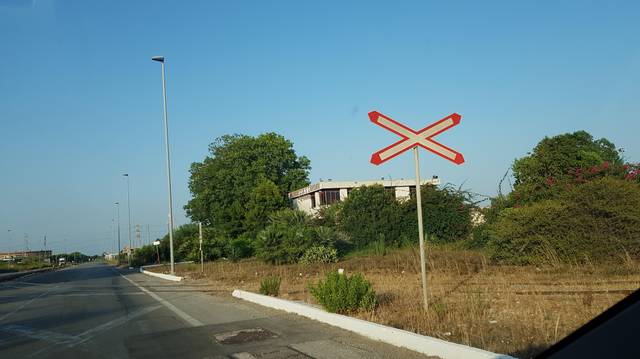
Region: Italy
Coordinates: 40.634, 17.971